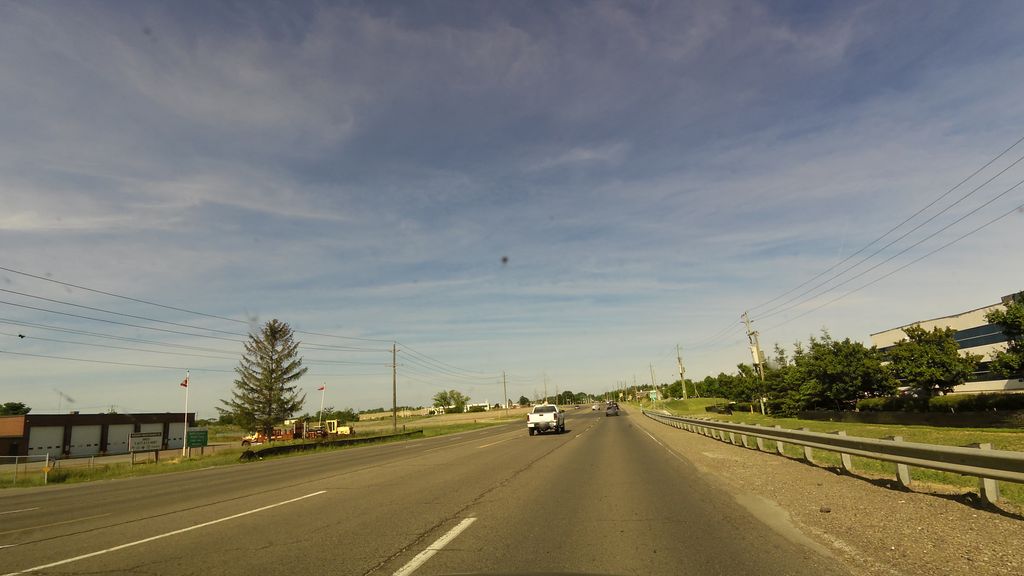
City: hamilton